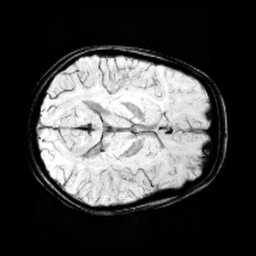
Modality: minIP
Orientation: axial
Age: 10
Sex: female
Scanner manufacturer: siemens
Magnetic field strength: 3 T
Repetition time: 0.027 s
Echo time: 0.02 s